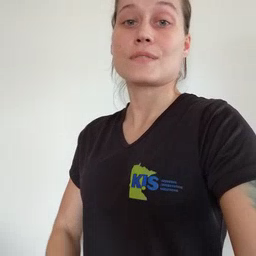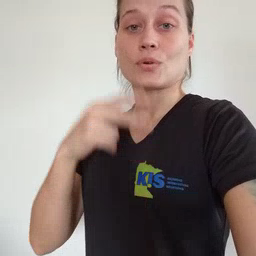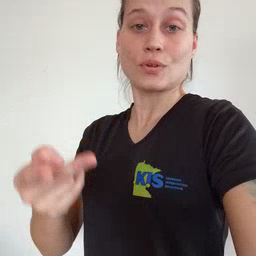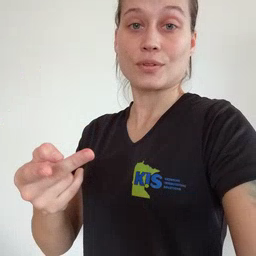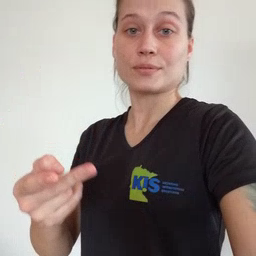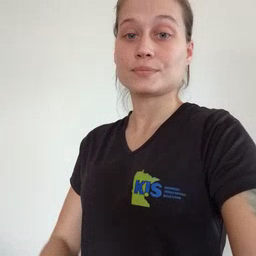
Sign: fall